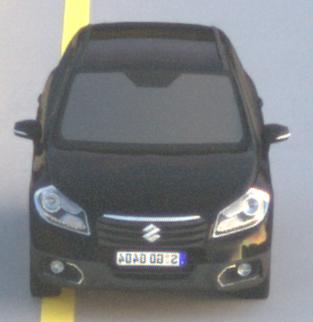
Make: Suzuki
Model: SX4 S-Cross 1.6
Detailed model: SX4 (II) S-Cross
Model produced from: 2013/10
Model produced until: 2015/08
Doors: 5
Color: black
Road condition: dry road
Daytime: dawn
Contrast: medium contrast